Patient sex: M
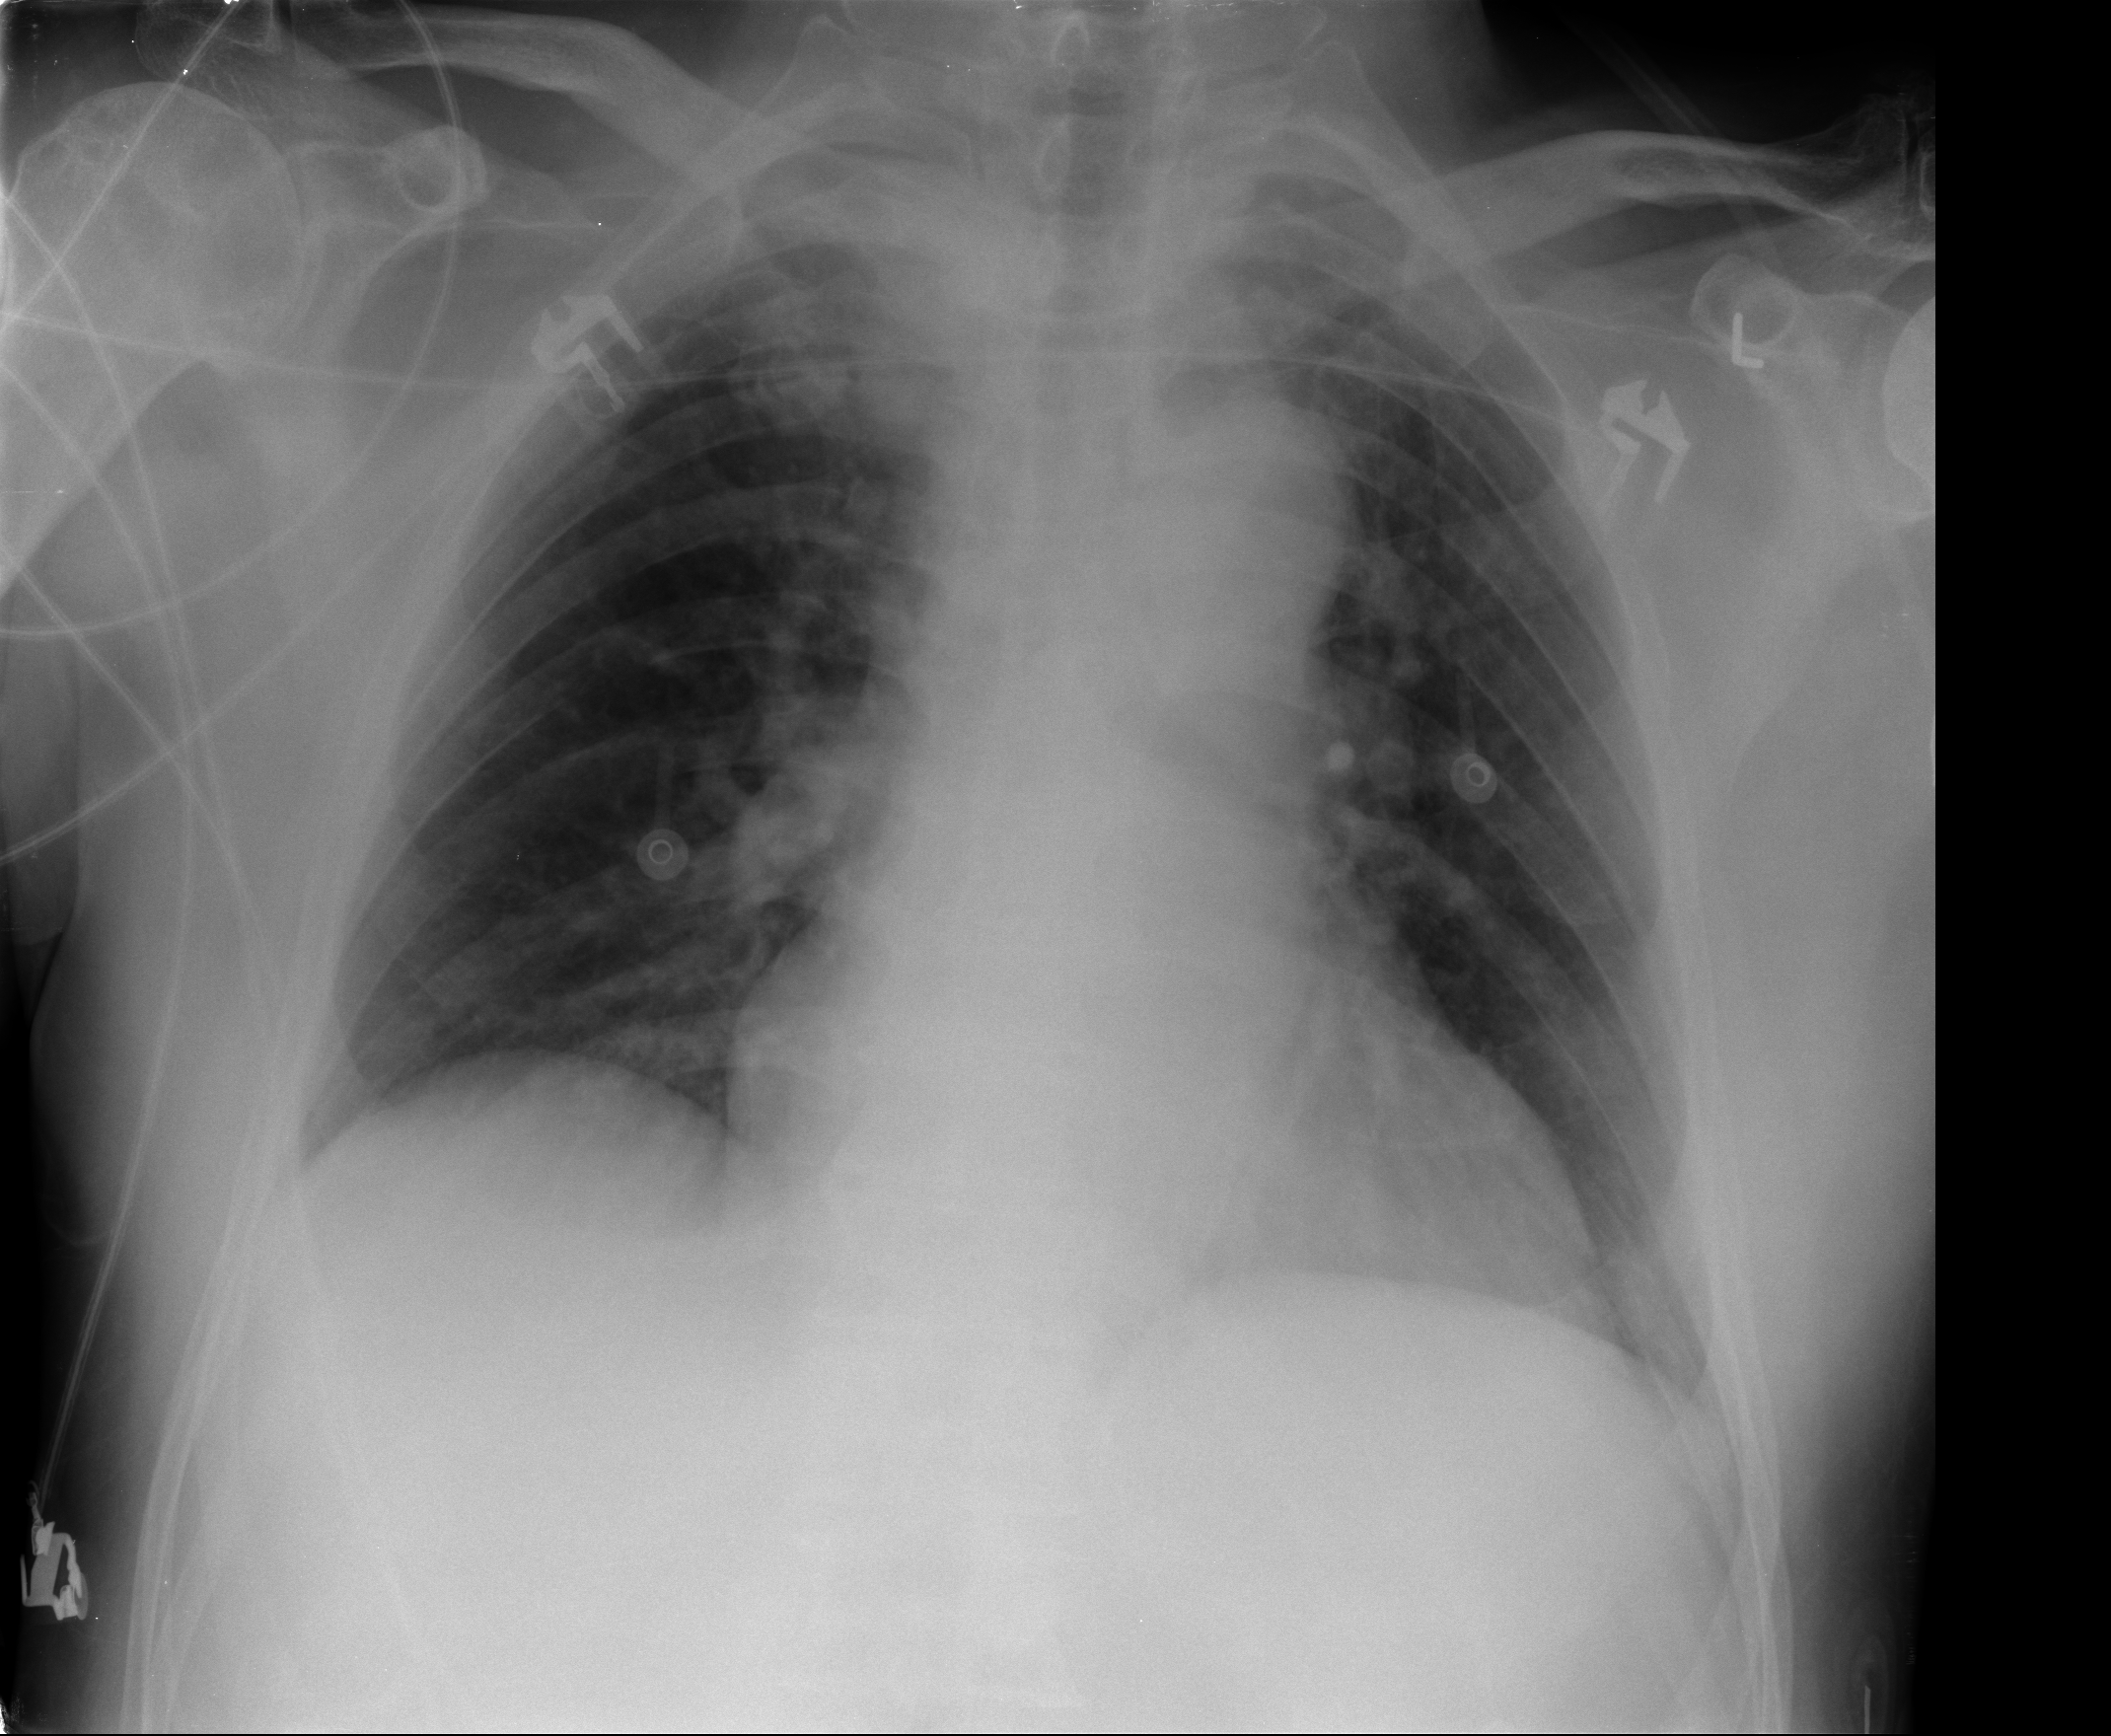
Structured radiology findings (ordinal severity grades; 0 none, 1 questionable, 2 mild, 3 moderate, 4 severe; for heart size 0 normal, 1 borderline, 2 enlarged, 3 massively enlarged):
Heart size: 2
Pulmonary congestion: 2
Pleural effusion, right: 1
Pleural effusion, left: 1
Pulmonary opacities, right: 0
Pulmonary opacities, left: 0
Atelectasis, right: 2
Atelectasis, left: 2